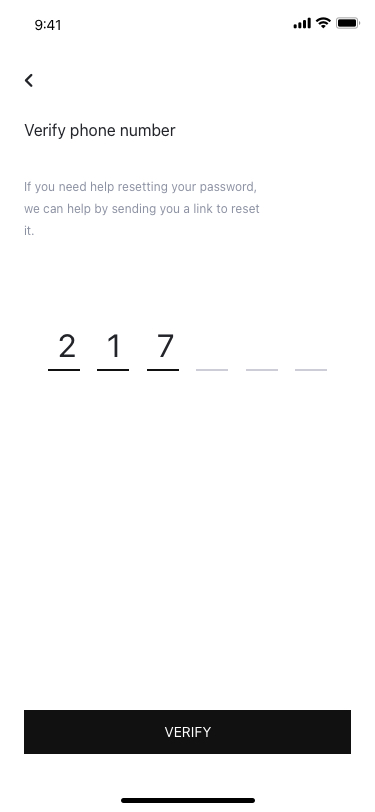
Text in this UI design:
9:41
Verify phone number
If you need help resetting your password, we can help by sending you a link to reset it.

2
1
7
VERIFY